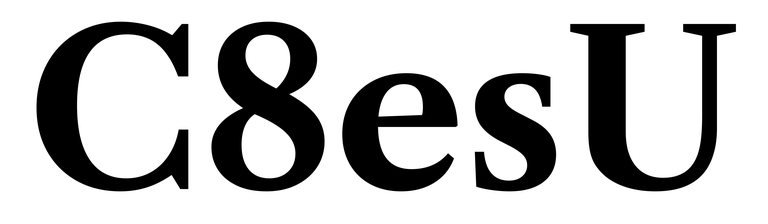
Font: LibreCaslonText_Bold